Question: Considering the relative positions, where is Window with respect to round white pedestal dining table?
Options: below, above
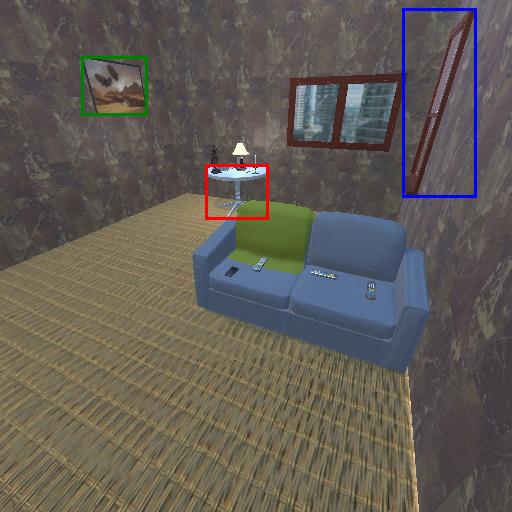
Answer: below